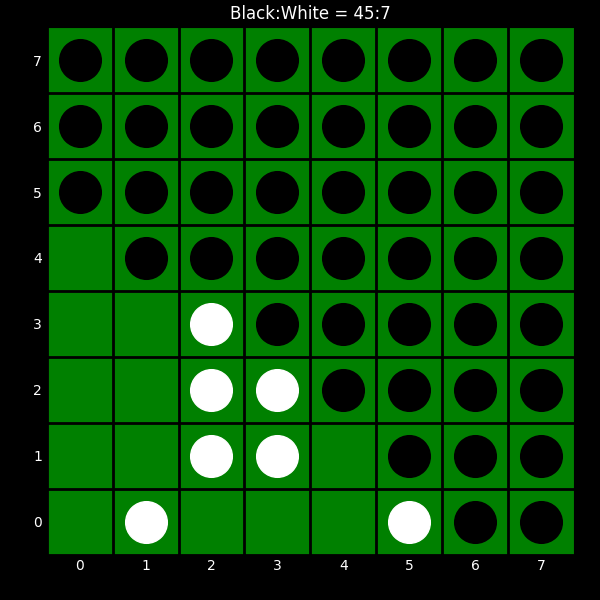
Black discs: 45
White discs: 7